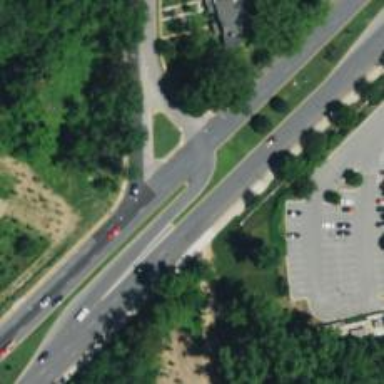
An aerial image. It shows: Primary link highway with asphalt surface.